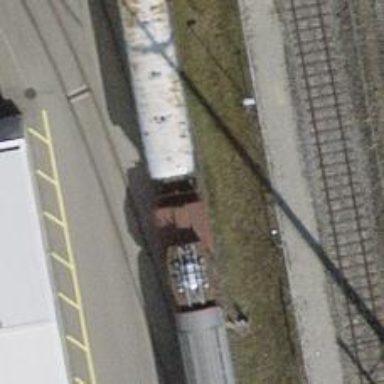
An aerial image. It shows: Railway switch.